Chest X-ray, PA view. Patient: 48 years old, sex F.
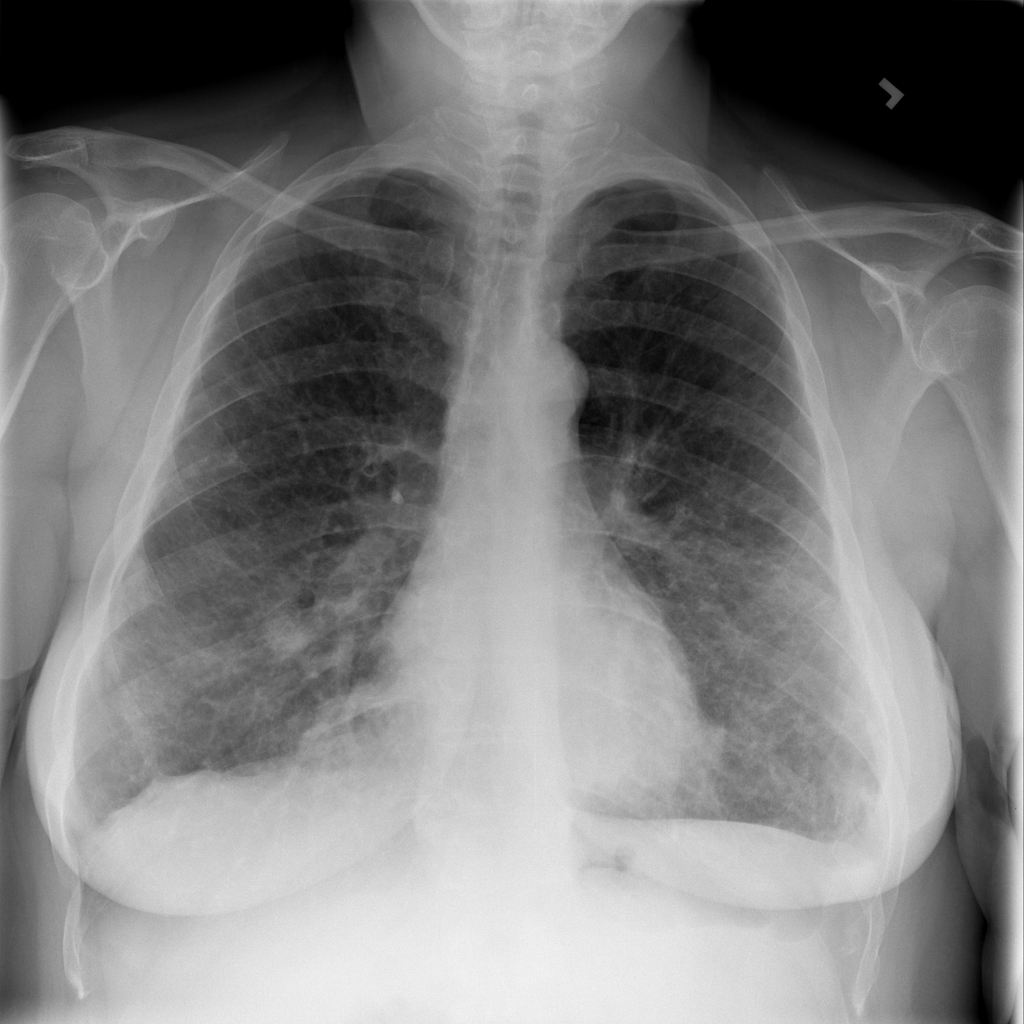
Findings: Infiltration, Nodule